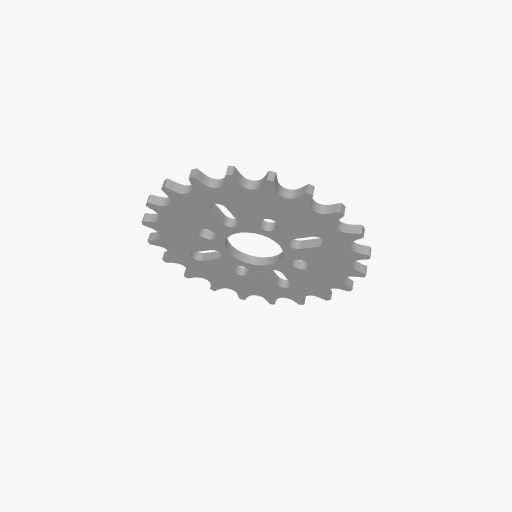
Part: HubMountAcetalSprocket20T